Interaction volume radius: 10 \u00c5
Interaction volume height: 15 \u00c5
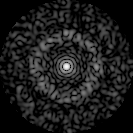
Disorder parameter: 0.869